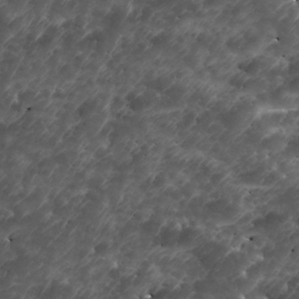
Label: non_frost